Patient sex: M
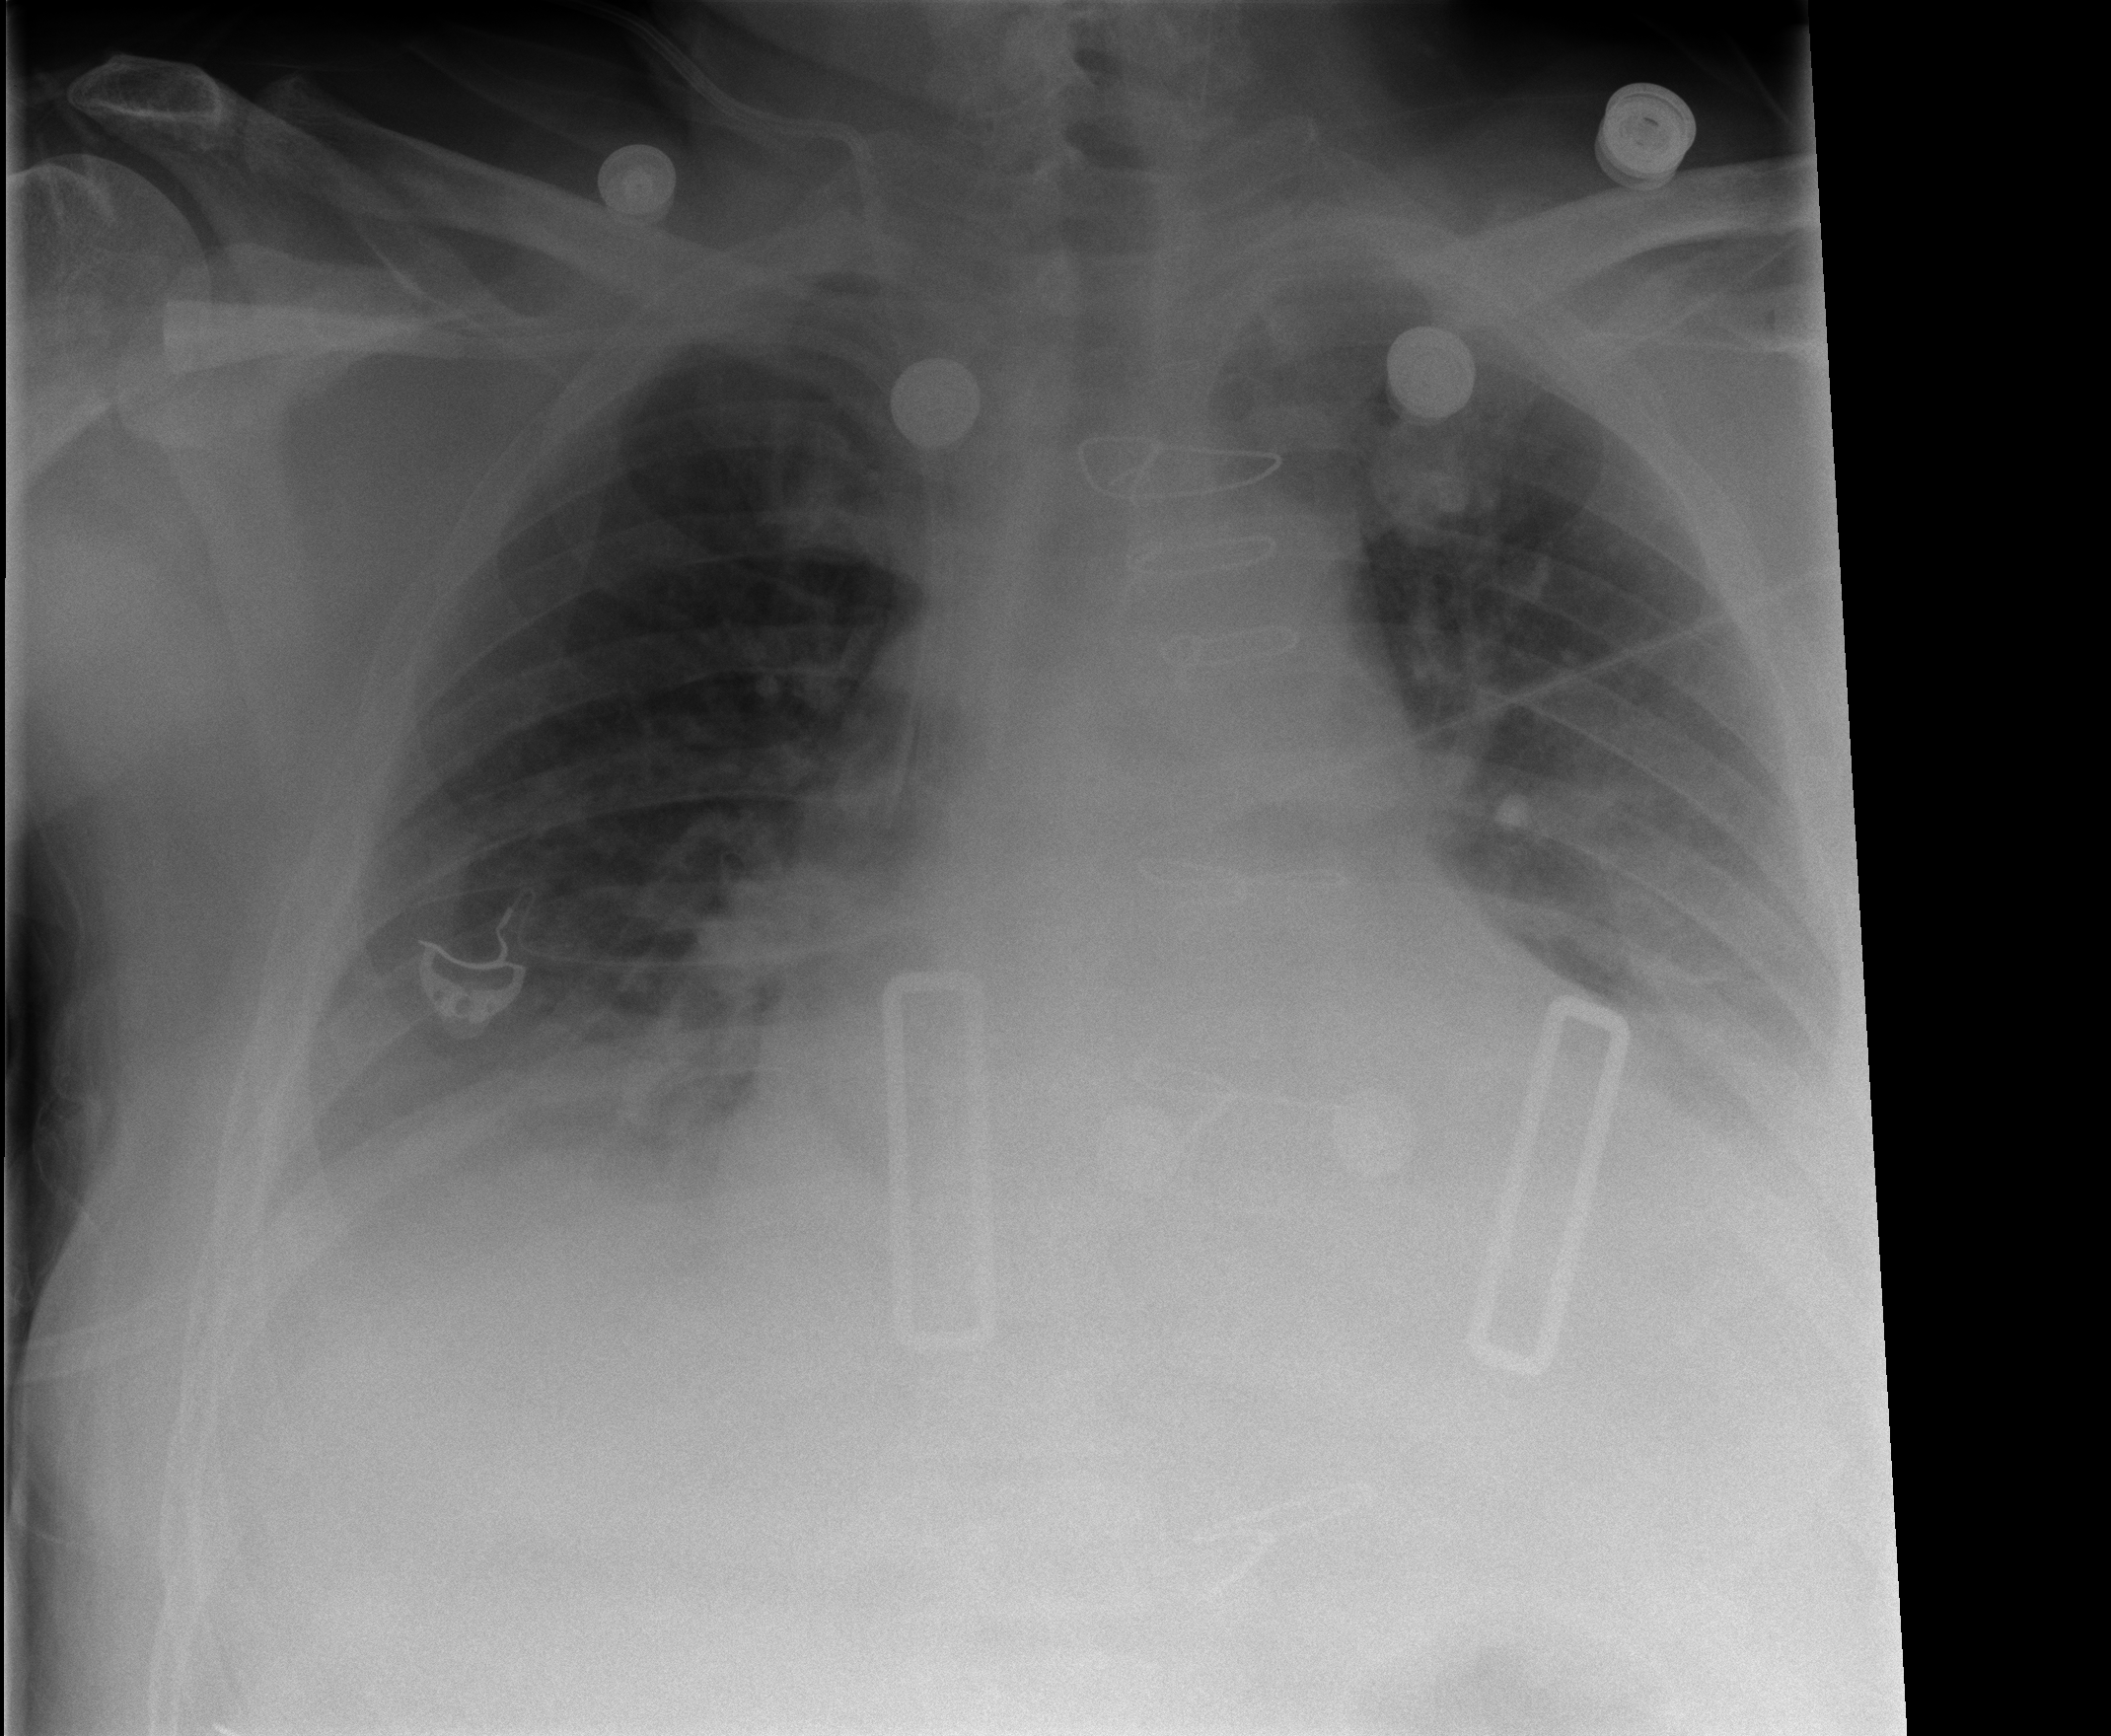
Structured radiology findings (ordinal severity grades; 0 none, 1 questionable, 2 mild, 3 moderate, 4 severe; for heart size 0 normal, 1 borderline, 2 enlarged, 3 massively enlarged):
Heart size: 2
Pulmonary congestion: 2
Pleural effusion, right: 2
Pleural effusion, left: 3
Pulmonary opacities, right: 0
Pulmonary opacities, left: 1
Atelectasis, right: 2
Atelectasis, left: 2